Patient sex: M
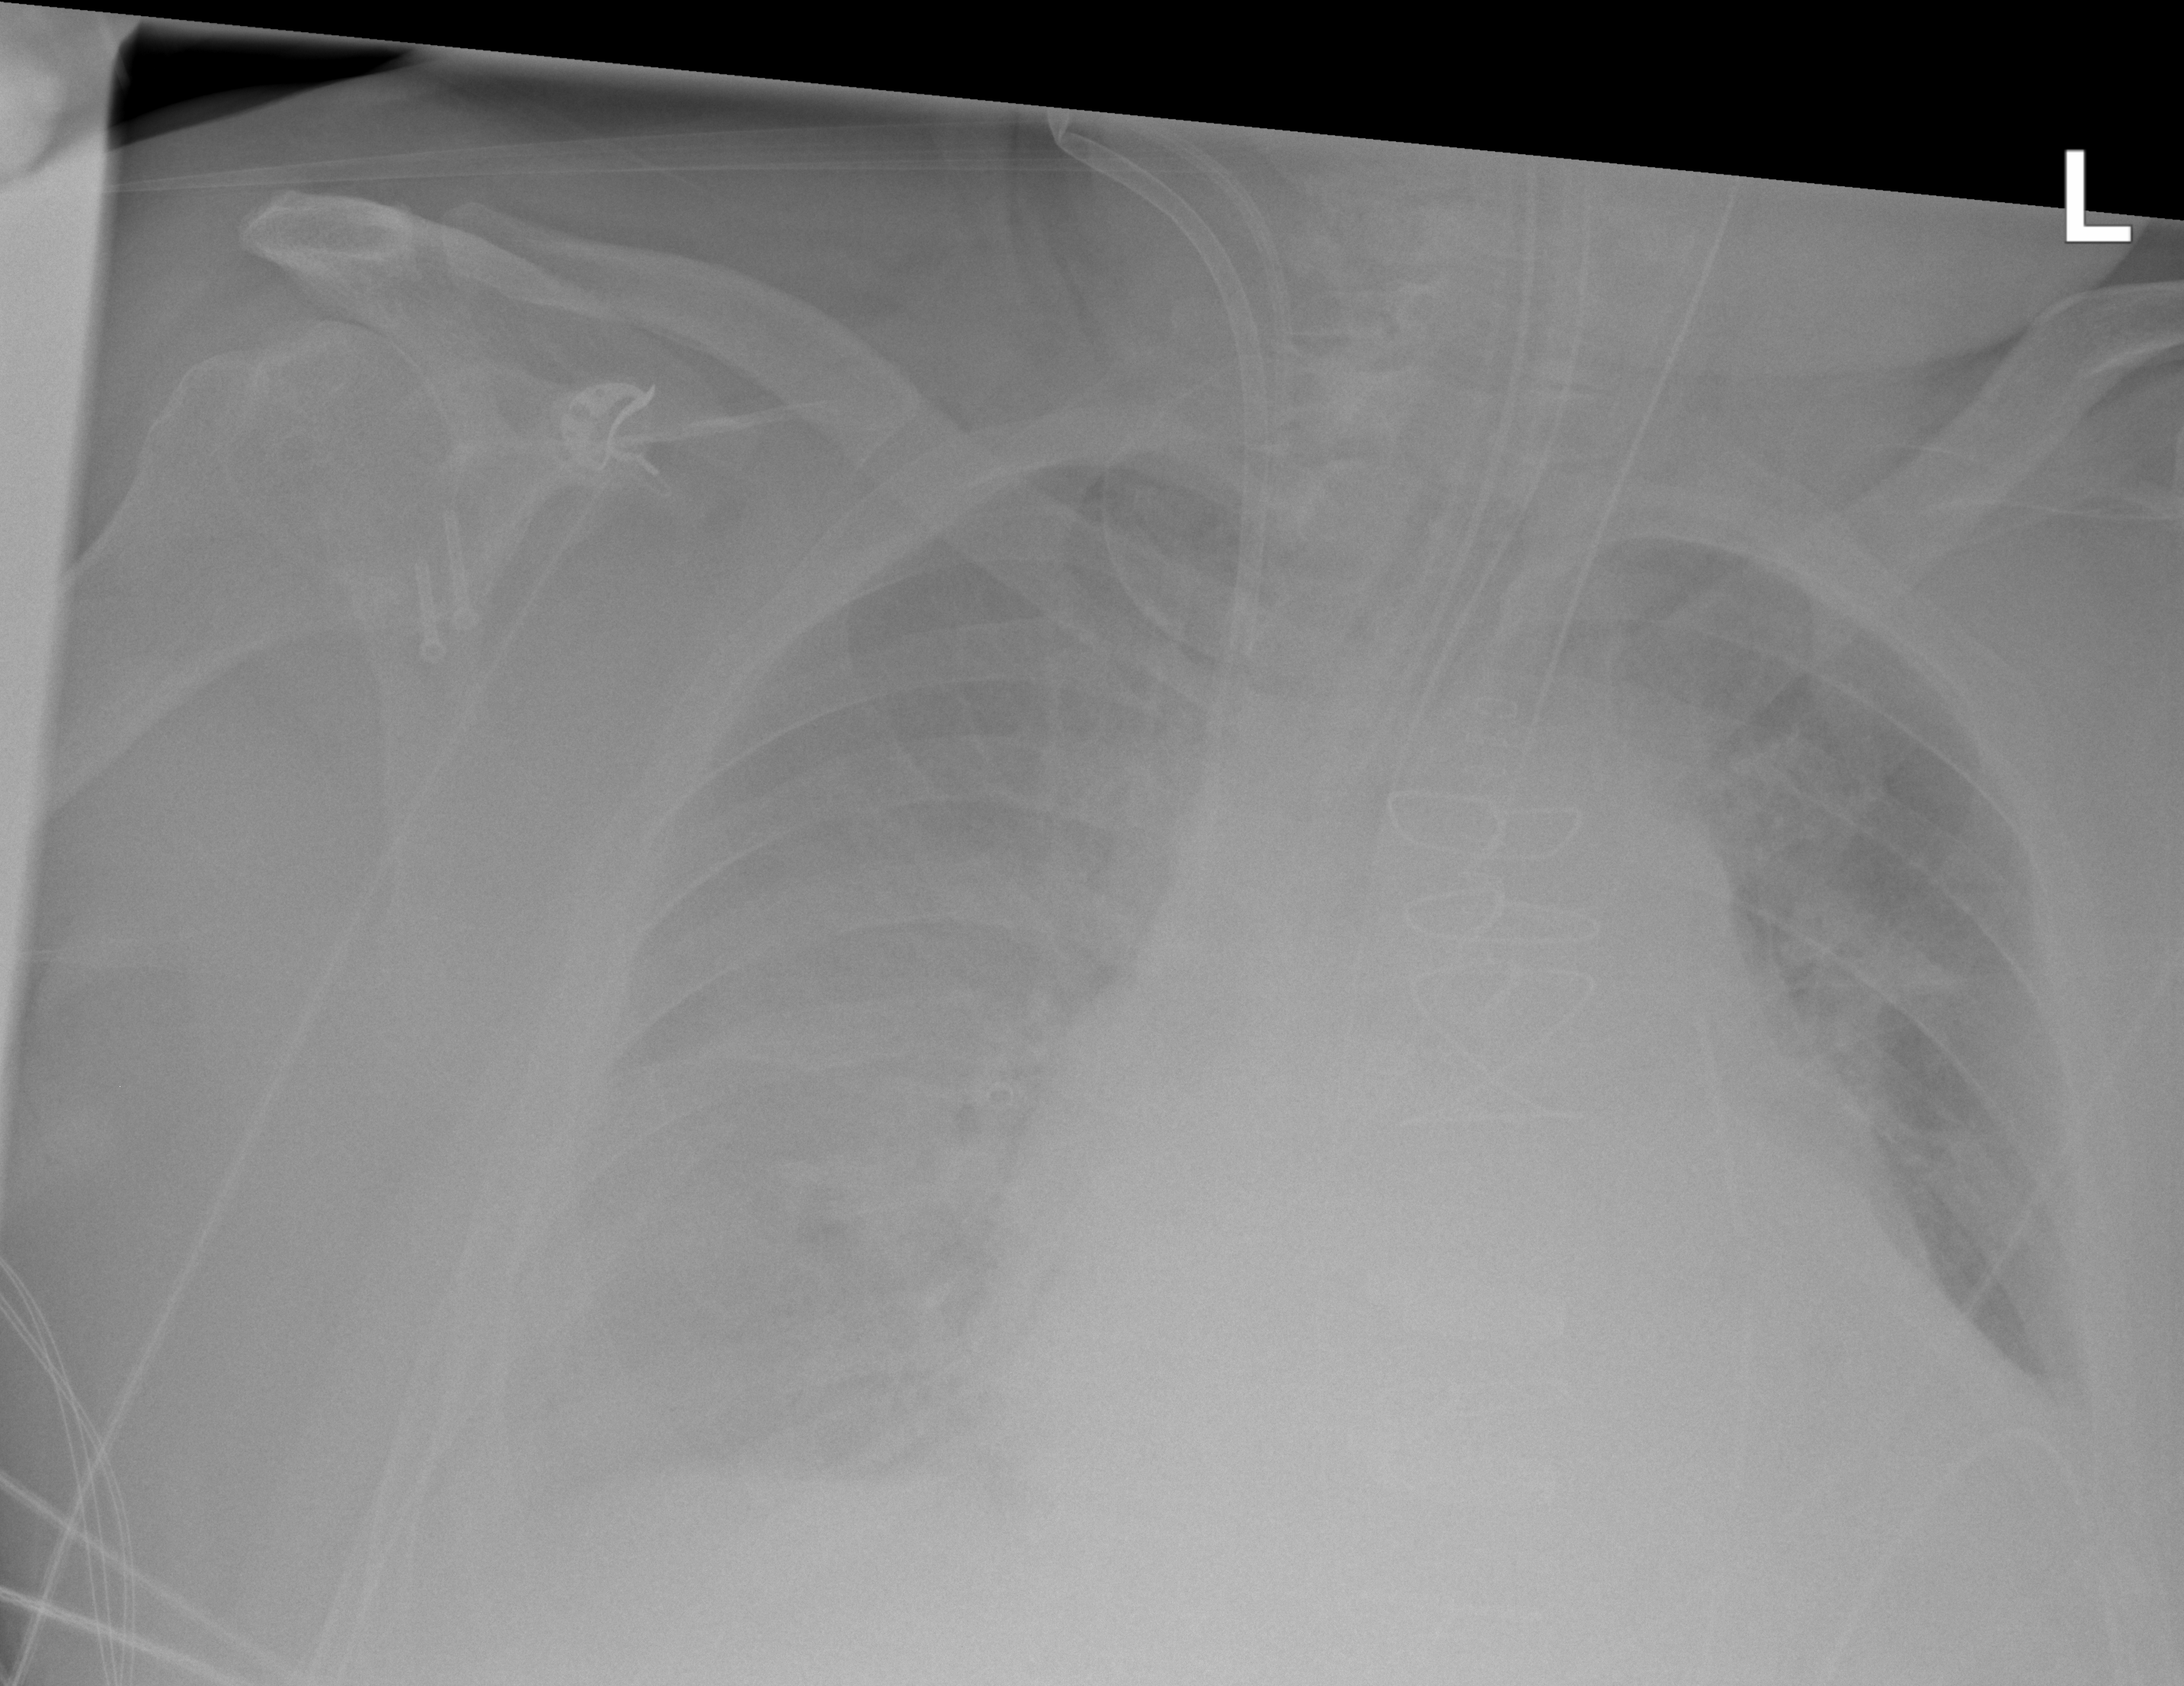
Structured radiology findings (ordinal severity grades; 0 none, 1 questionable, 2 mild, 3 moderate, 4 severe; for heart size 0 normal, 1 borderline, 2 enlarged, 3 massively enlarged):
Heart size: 2
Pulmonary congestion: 0
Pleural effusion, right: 2
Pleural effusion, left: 2
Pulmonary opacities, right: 0
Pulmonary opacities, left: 0
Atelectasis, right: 2
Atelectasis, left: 2